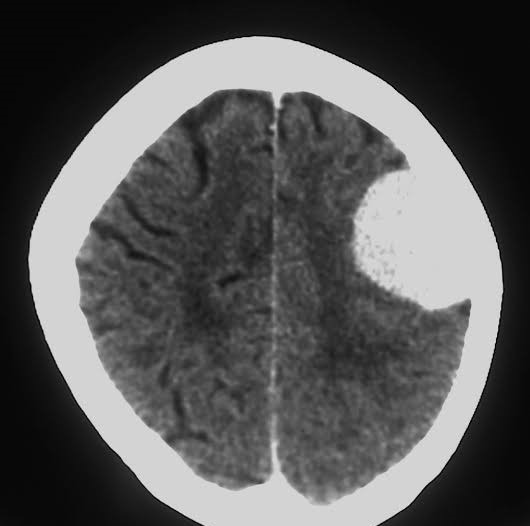
Label: meningioma